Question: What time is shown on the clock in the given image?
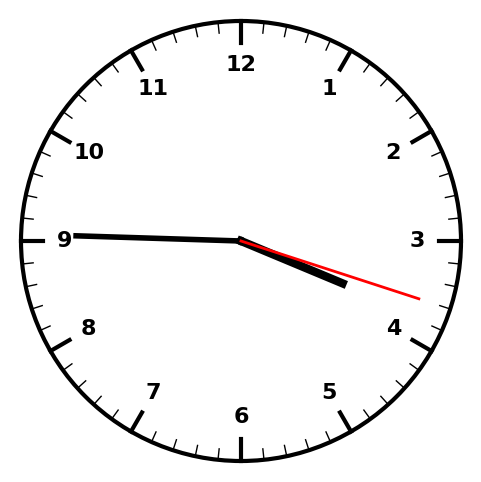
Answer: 03:45:18